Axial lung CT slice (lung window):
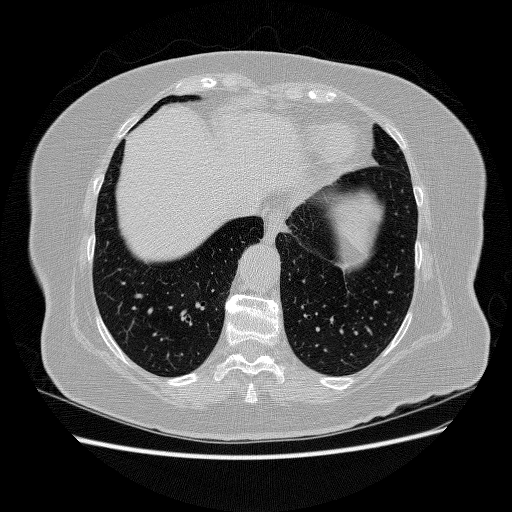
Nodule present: no